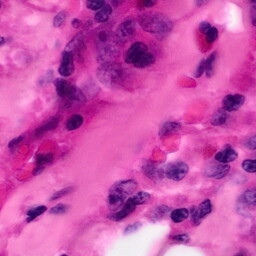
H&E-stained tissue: Pancreatic